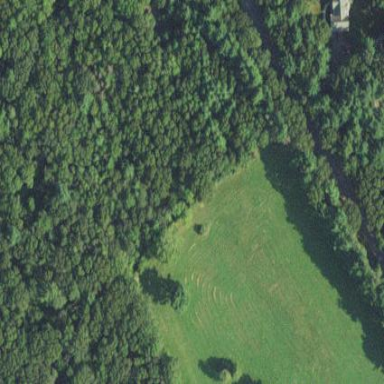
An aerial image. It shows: Mixed woodland area with various types of leaves.